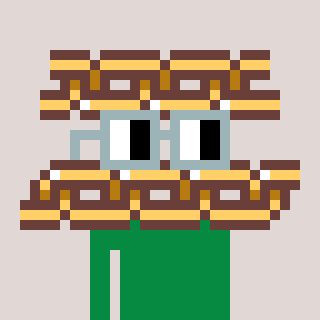
a pixel art character with square dark gray glasses, a chain-shaped head and a green-colored body on a warm background